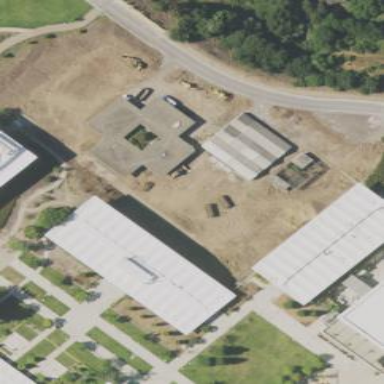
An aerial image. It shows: School building.